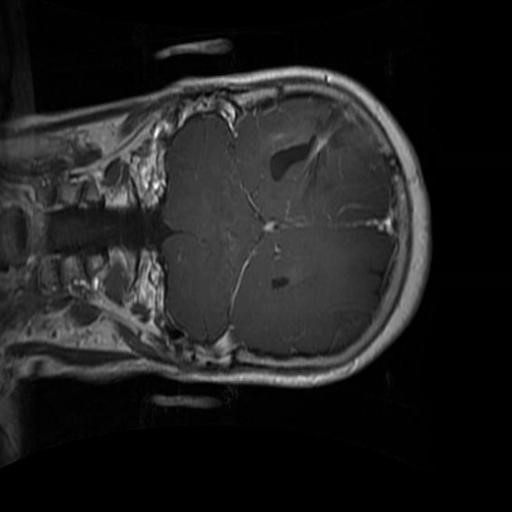
Label: brain_glioma